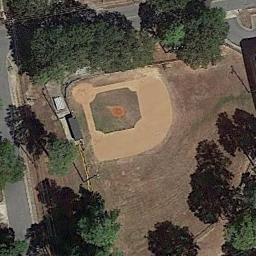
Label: baseball_diamond